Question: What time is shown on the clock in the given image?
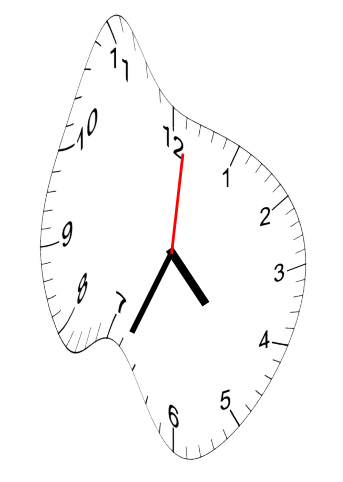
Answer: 04:34:01